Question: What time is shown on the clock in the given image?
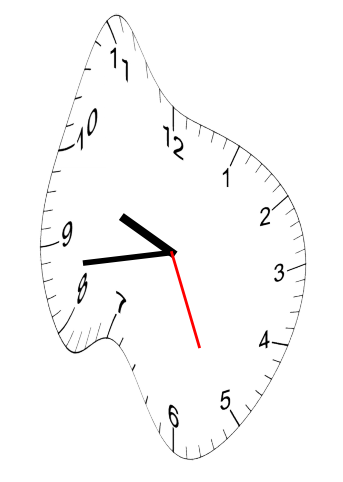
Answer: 09:43:26